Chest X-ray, PA view. Patient: 63 years old, sex F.
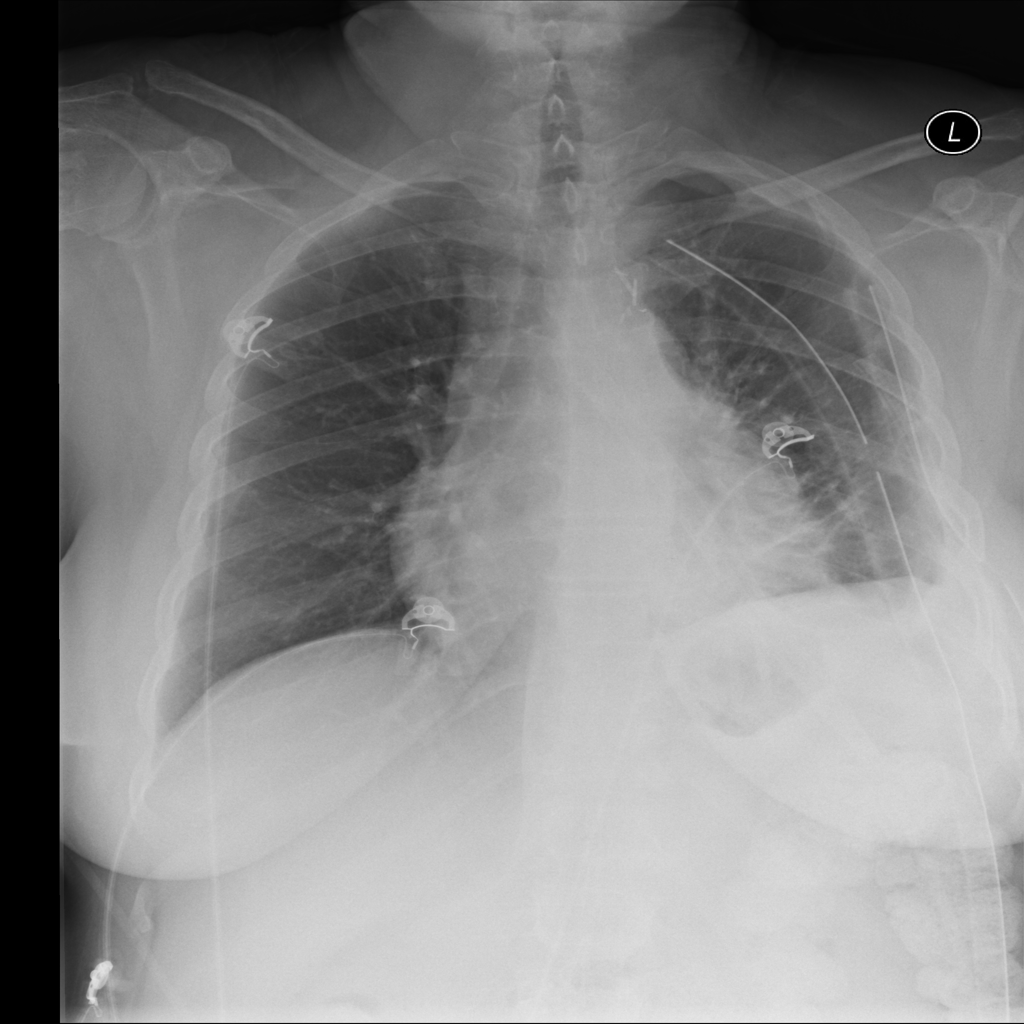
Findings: No Finding